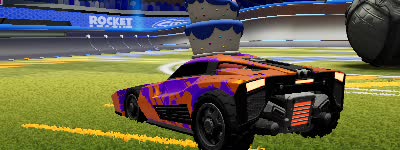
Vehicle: breakout